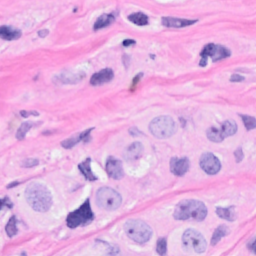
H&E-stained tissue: Breast